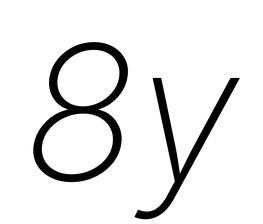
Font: Inter-Italic_ExtraLight_Italic